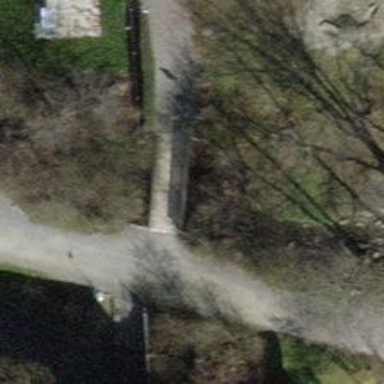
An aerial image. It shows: Footway on bridge.